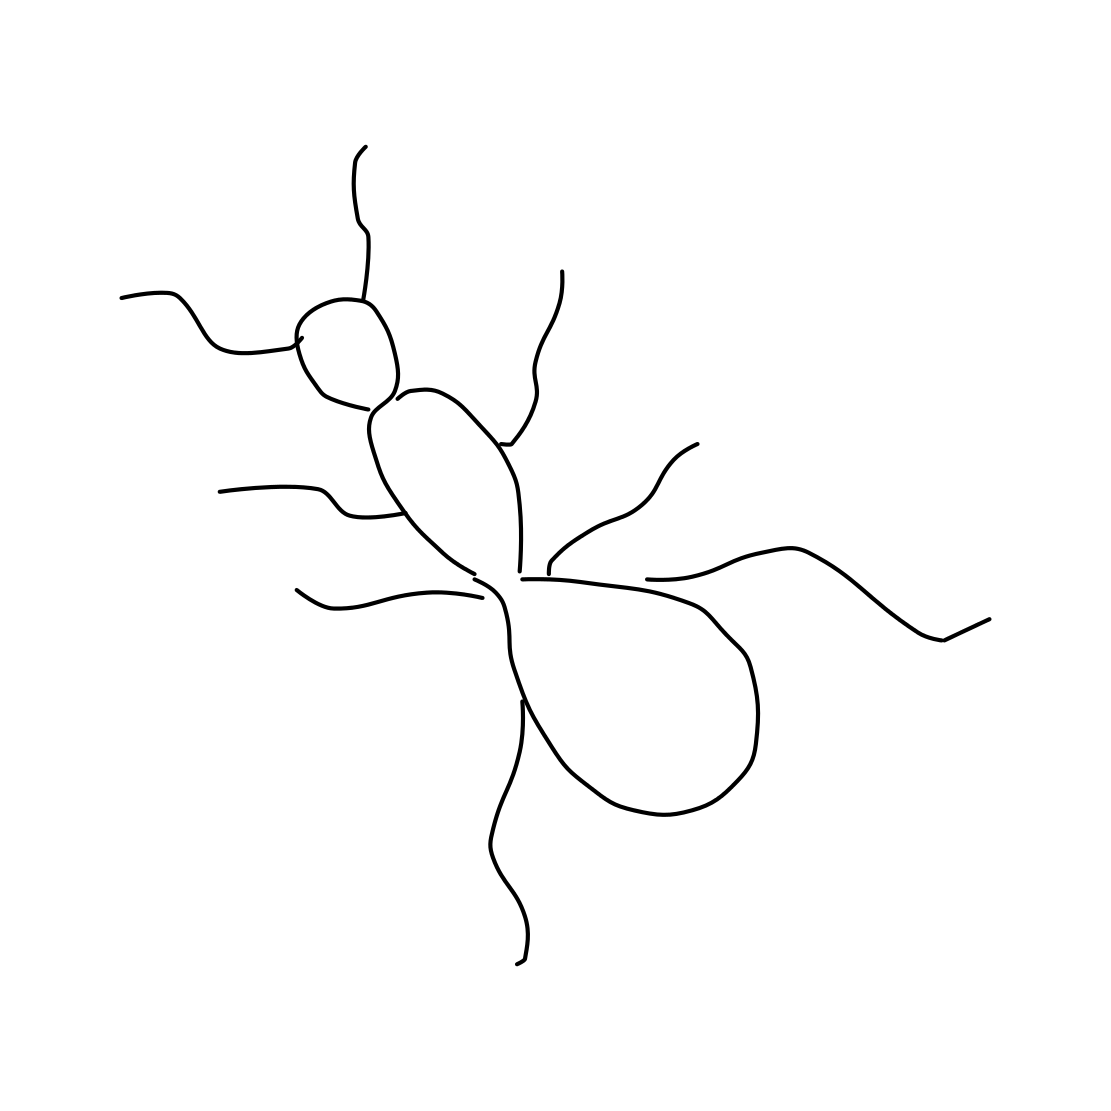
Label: ant